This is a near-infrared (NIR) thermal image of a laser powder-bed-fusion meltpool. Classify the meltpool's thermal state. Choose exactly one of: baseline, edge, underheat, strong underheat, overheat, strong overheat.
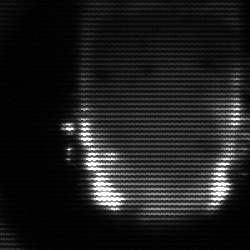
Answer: baseline